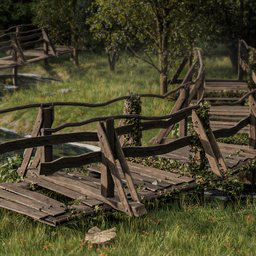
Label: architecture